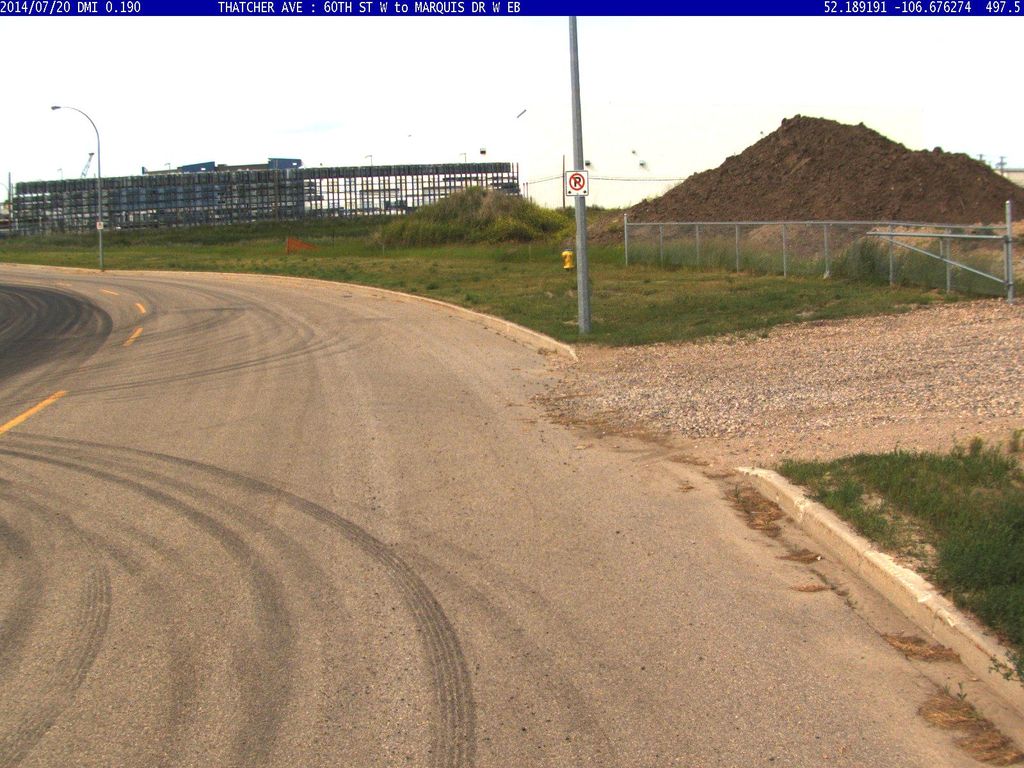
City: saskatoon